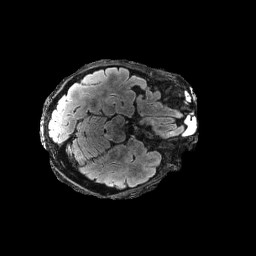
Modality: FLAIR
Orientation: axial
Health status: ill
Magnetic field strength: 3 T